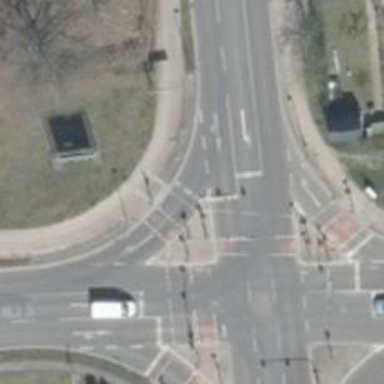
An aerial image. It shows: Road with traffic signals.